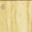
Piece: xx